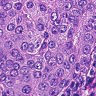
Metastatic tissue present: yes